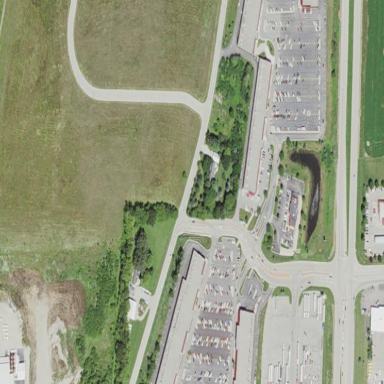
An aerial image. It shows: Retail area consisting of mall.